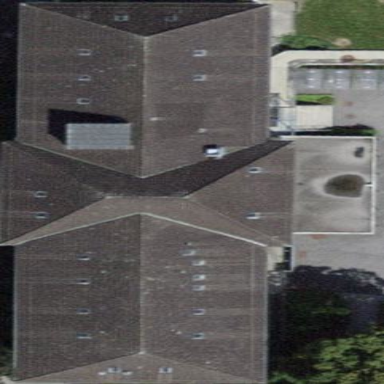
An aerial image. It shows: Hospital building.